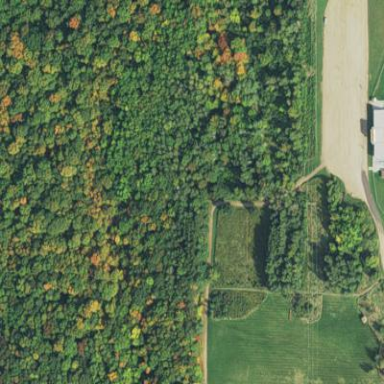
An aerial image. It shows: Nature reserve with mixed broadleaved forest.